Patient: sex F, age 39
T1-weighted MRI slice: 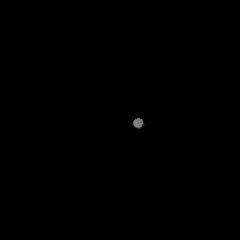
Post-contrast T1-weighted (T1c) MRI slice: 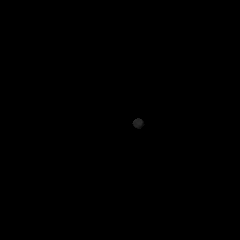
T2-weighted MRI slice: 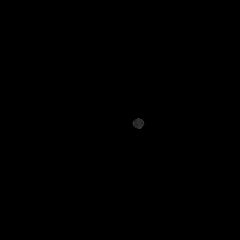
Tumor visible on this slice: no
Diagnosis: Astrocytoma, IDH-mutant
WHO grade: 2